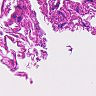
Metastatic tissue present: no